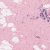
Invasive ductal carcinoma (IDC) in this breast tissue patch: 0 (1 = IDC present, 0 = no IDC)